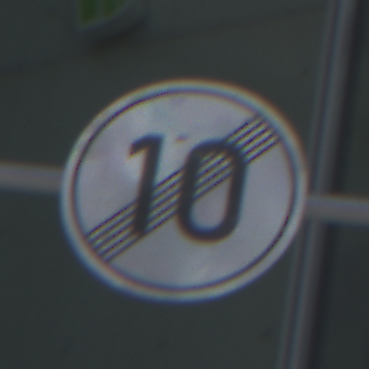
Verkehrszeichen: EndeGeschwindigkeit10
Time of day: MorningAfternoon
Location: Outdoor (Urban)
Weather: PartlyCloudy
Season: NotSpecified
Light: Natural